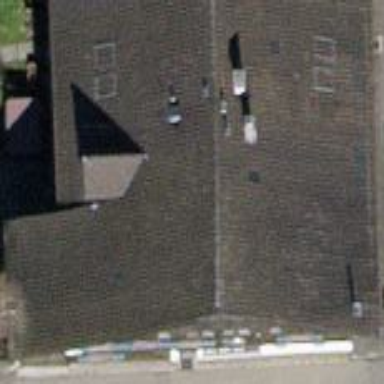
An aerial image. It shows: Apartment building with pitched roof.